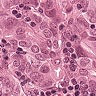
Metastatic tissue present: yes